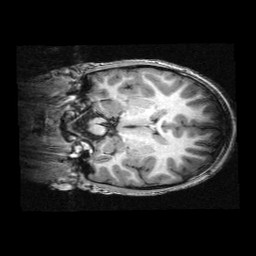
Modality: T1w
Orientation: coronal
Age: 10
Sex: male
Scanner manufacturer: siemens
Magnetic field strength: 3 T
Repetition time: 2.3 s
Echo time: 0.00336 s